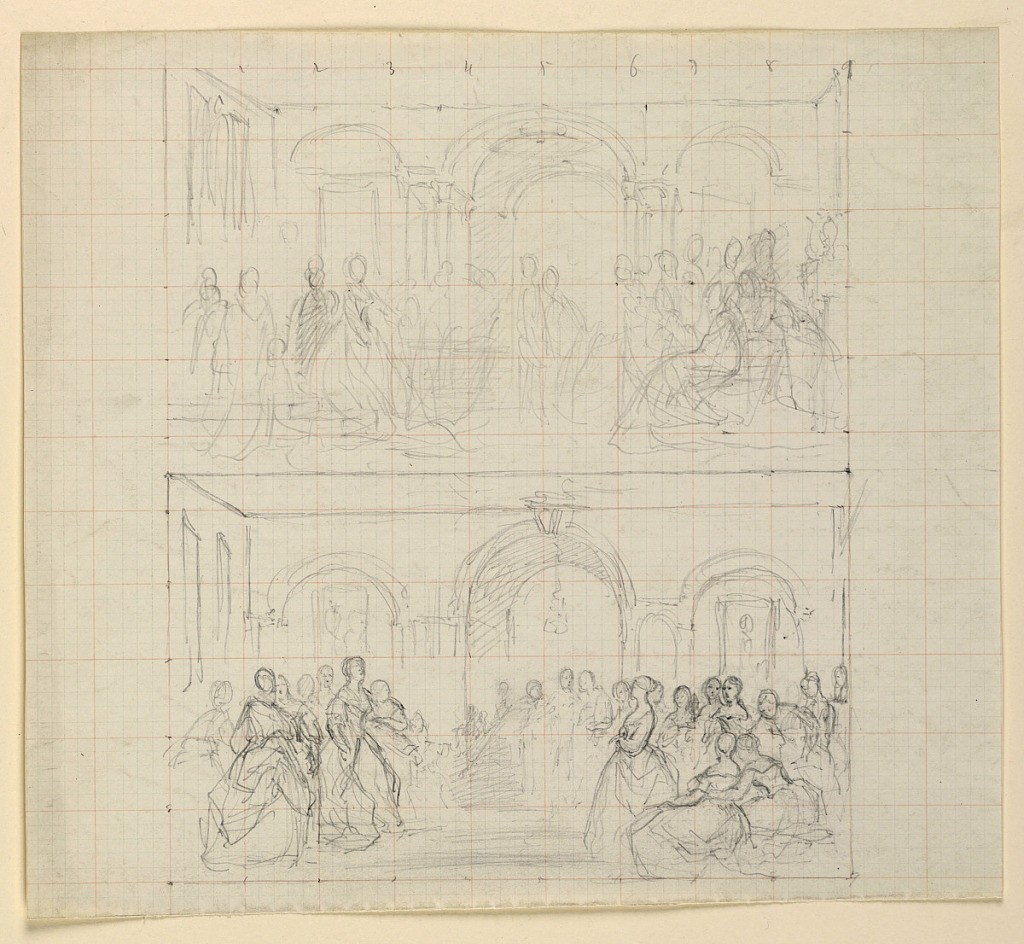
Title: Two Figure Compositions for the Painting "The Republican Court" (Lady Washington's Reception Day)
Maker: Daniel Huntington, American, 1816–1906
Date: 1860
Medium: Graphite on graph paper
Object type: Drawing
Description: Two alternative figure compositions for a painting of Martha Washington's reception, one above the other on graph paper, squared with blue and red lines. Grid numbered at one inch intervals in upper and lower margins.